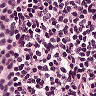
Metastatic tissue present: no